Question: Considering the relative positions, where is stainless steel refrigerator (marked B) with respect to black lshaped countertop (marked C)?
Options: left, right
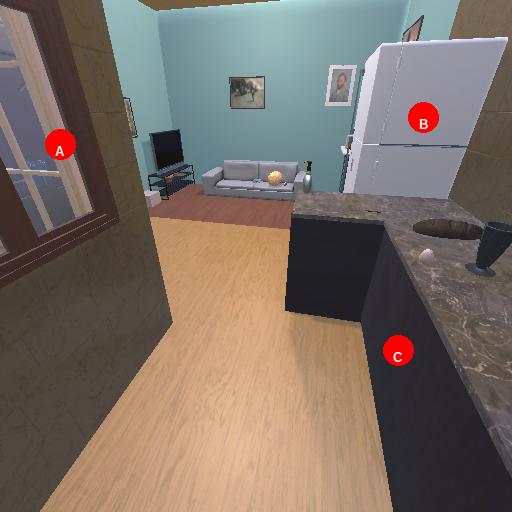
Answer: left